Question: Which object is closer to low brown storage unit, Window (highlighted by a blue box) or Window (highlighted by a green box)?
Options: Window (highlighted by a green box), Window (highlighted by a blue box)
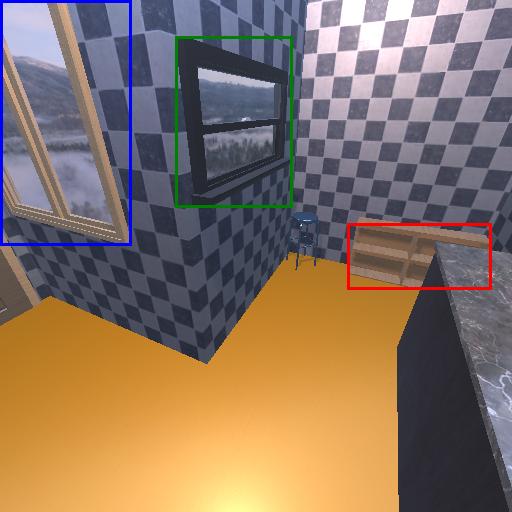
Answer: Window (highlighted by a green box)